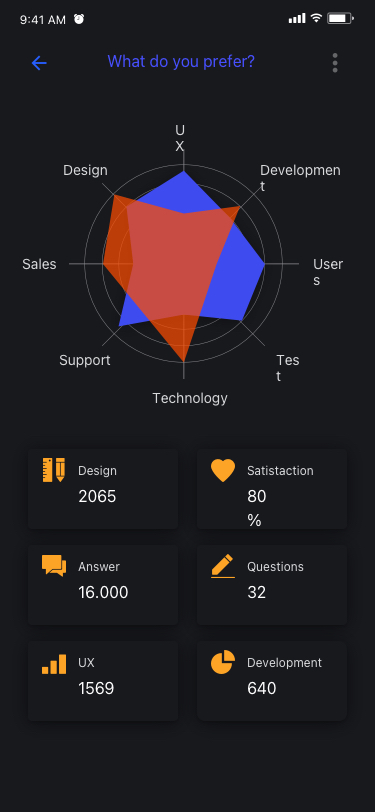
Text in this UI design:
      What do you prefer?
Design
Test
Support
UX
Technology
Development
Users
Sales
2065
16.000
1569
80%
32
640
Design
Answer
UX
Satistaction
Questions
Development
9:41 AM